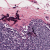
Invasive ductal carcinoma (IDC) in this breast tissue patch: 0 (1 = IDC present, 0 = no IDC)